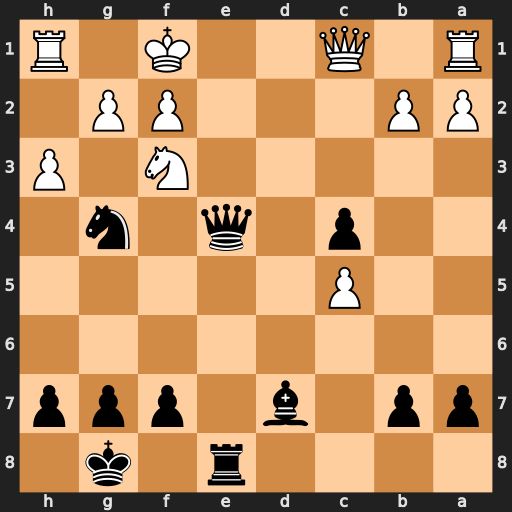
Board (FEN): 4r1k1/pp1b1ppp/8/2P5/2p1q1n1/5N1P/PP3PP1/R1Q2K1R
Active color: b
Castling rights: -
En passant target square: -
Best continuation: Qe2+ Kg1 Qxf2#